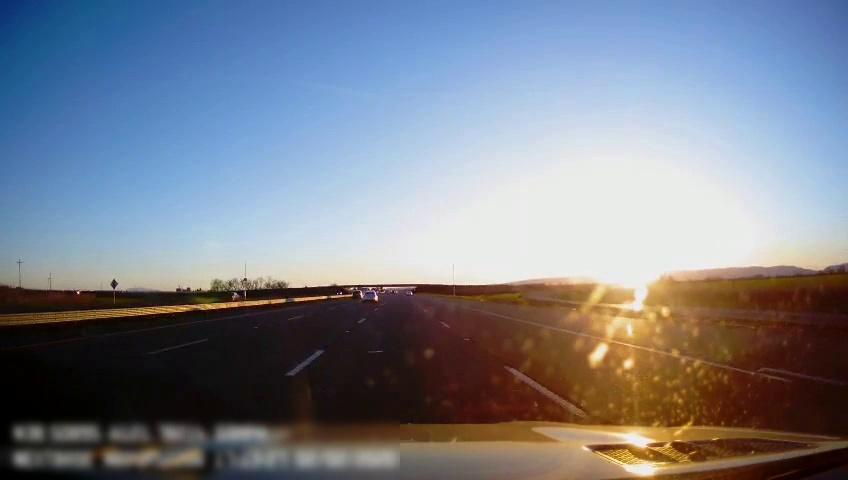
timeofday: Day
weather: Sunny
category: Drivable Space
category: Drivable Space
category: Vehicles | SUV
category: Vehicles | Car
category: Vehicles | Car
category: Lanes | Alternate Lane
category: Lanes | Alternate Lane
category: Lanes | Current Lane
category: Lanes | Current Lane
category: Lanes | Alternate Lane
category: Lanes | Alternate Lane